Question: How can I add an image to a menubar?
I can not add the h:graphicImage to the MenuBar (see code below), and would like to have the logo in the menubar.

Current code: The image comes on top
'''
<h:form id="navigation">
<h:link outcome="/index.xhmtl">
<h:graphicImage url="http://upload.wikimedia.org/wikipedia/commons/8/81/Wikimedia-logo.svg" height="75"/>
</h:link>
<p:menubar>
<p:submenu label="Routine">
<p:menuitem value="Item 1" outcome="/routine/item1.xhtml"/>
<p:menuitem value="Item 2" outcome="/routine/item1.xhtml"/>
<p:menuitem value="Item 3" outcome="/routine/item1.xhtml"/>
</p:submenu>
<p:submenu label="Lab">
<p:menuitem value="Item 1" outcome="/lab/item1.xhtml"/>
<p:menuitem value="Item 2" outcome="/lab/item2.xhtml"/>
</p:submenu>
...
<p:menuitem value="Log out" action="#{userBacking.logout()}" />
</p:menubar>
</h:form>
'''
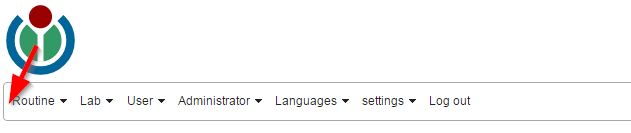
Answer: Add the graphicImage in a menuItem:
'''
<p:menuitem>
<h:link outcome="/index.xhmtl">
<h:graphicImage name="/customer/0_0_1/img/logo.png" height="50" />
</h:link>
</p:menuitem>
'''